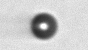
Label: bead